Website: home-depot
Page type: billing-address
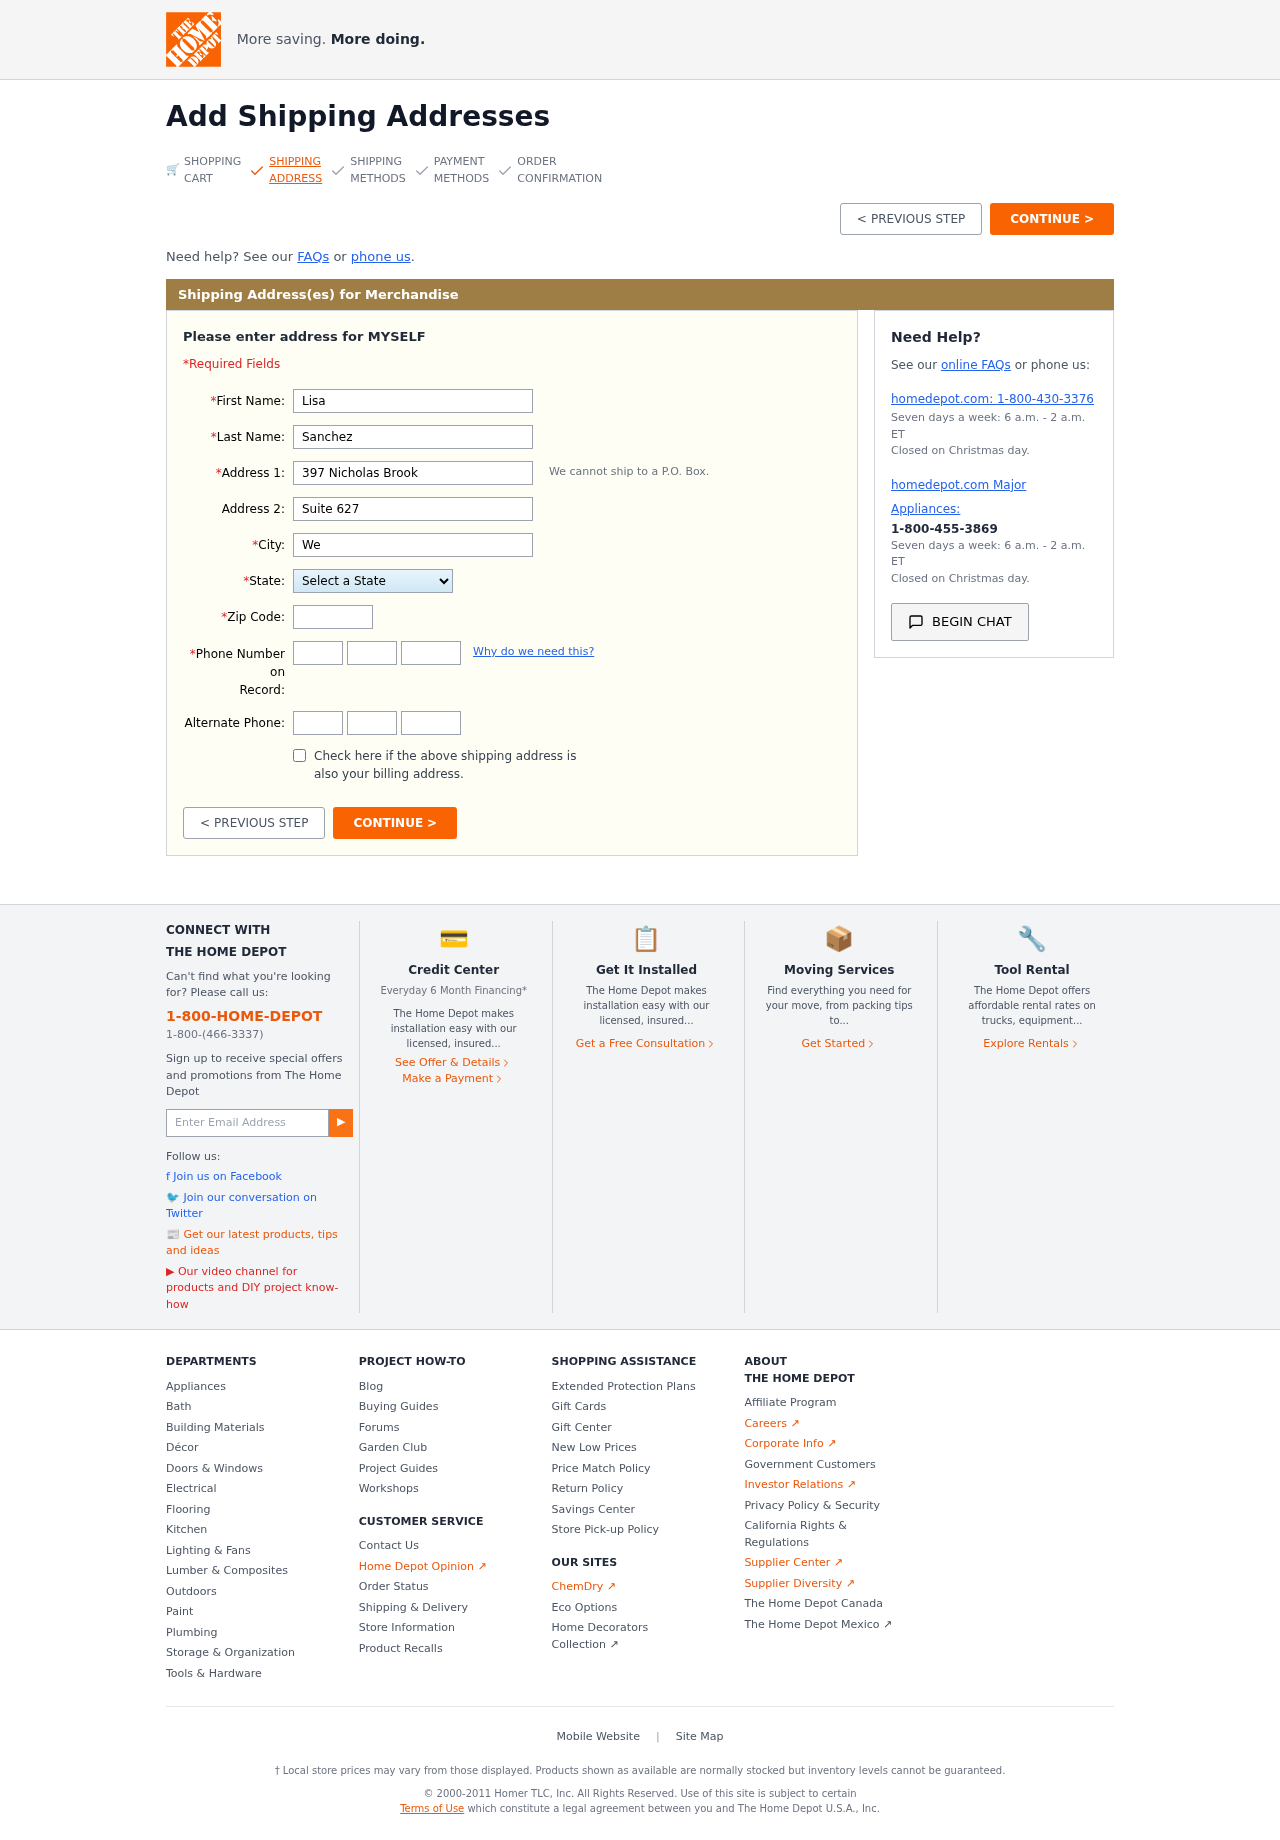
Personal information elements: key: PII_STATE
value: Kansas
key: PII_FIRSTNAME
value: Lisa
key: PII_LASTNAME
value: Sanchez
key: PII_STREET
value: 397 Nicholas Brook
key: PII_STREET2
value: Suite 627
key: PII_CITY
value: West Noah
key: PII_POSTCODE
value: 17116
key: PII_PHONE_AREA
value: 951
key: PII_PHONE_PREFIX
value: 781
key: PII_PHONE_LINE
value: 1495
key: PII_PHONE_ALT_AREA
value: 930
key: PII_PHONE_ALT_PREFIX
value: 741
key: PII_PHONE_ALT_LINE
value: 0107